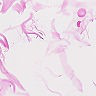
Metastatic tissue present: no